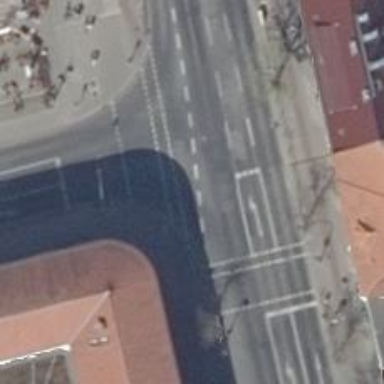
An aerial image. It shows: Road crossing with traffic signals.